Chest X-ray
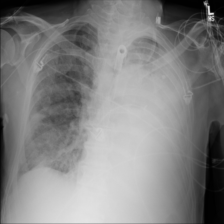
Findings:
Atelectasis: negative
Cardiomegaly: negative
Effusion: negative
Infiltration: negative
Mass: negative
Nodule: negative
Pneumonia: negative
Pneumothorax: negative
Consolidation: negative
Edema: negative
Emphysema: negative
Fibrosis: negative
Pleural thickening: negative
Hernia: negative